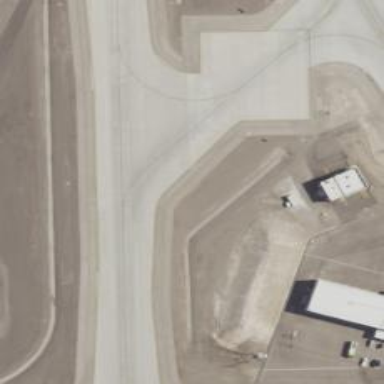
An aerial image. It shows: Image of taxiway at airport.